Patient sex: M
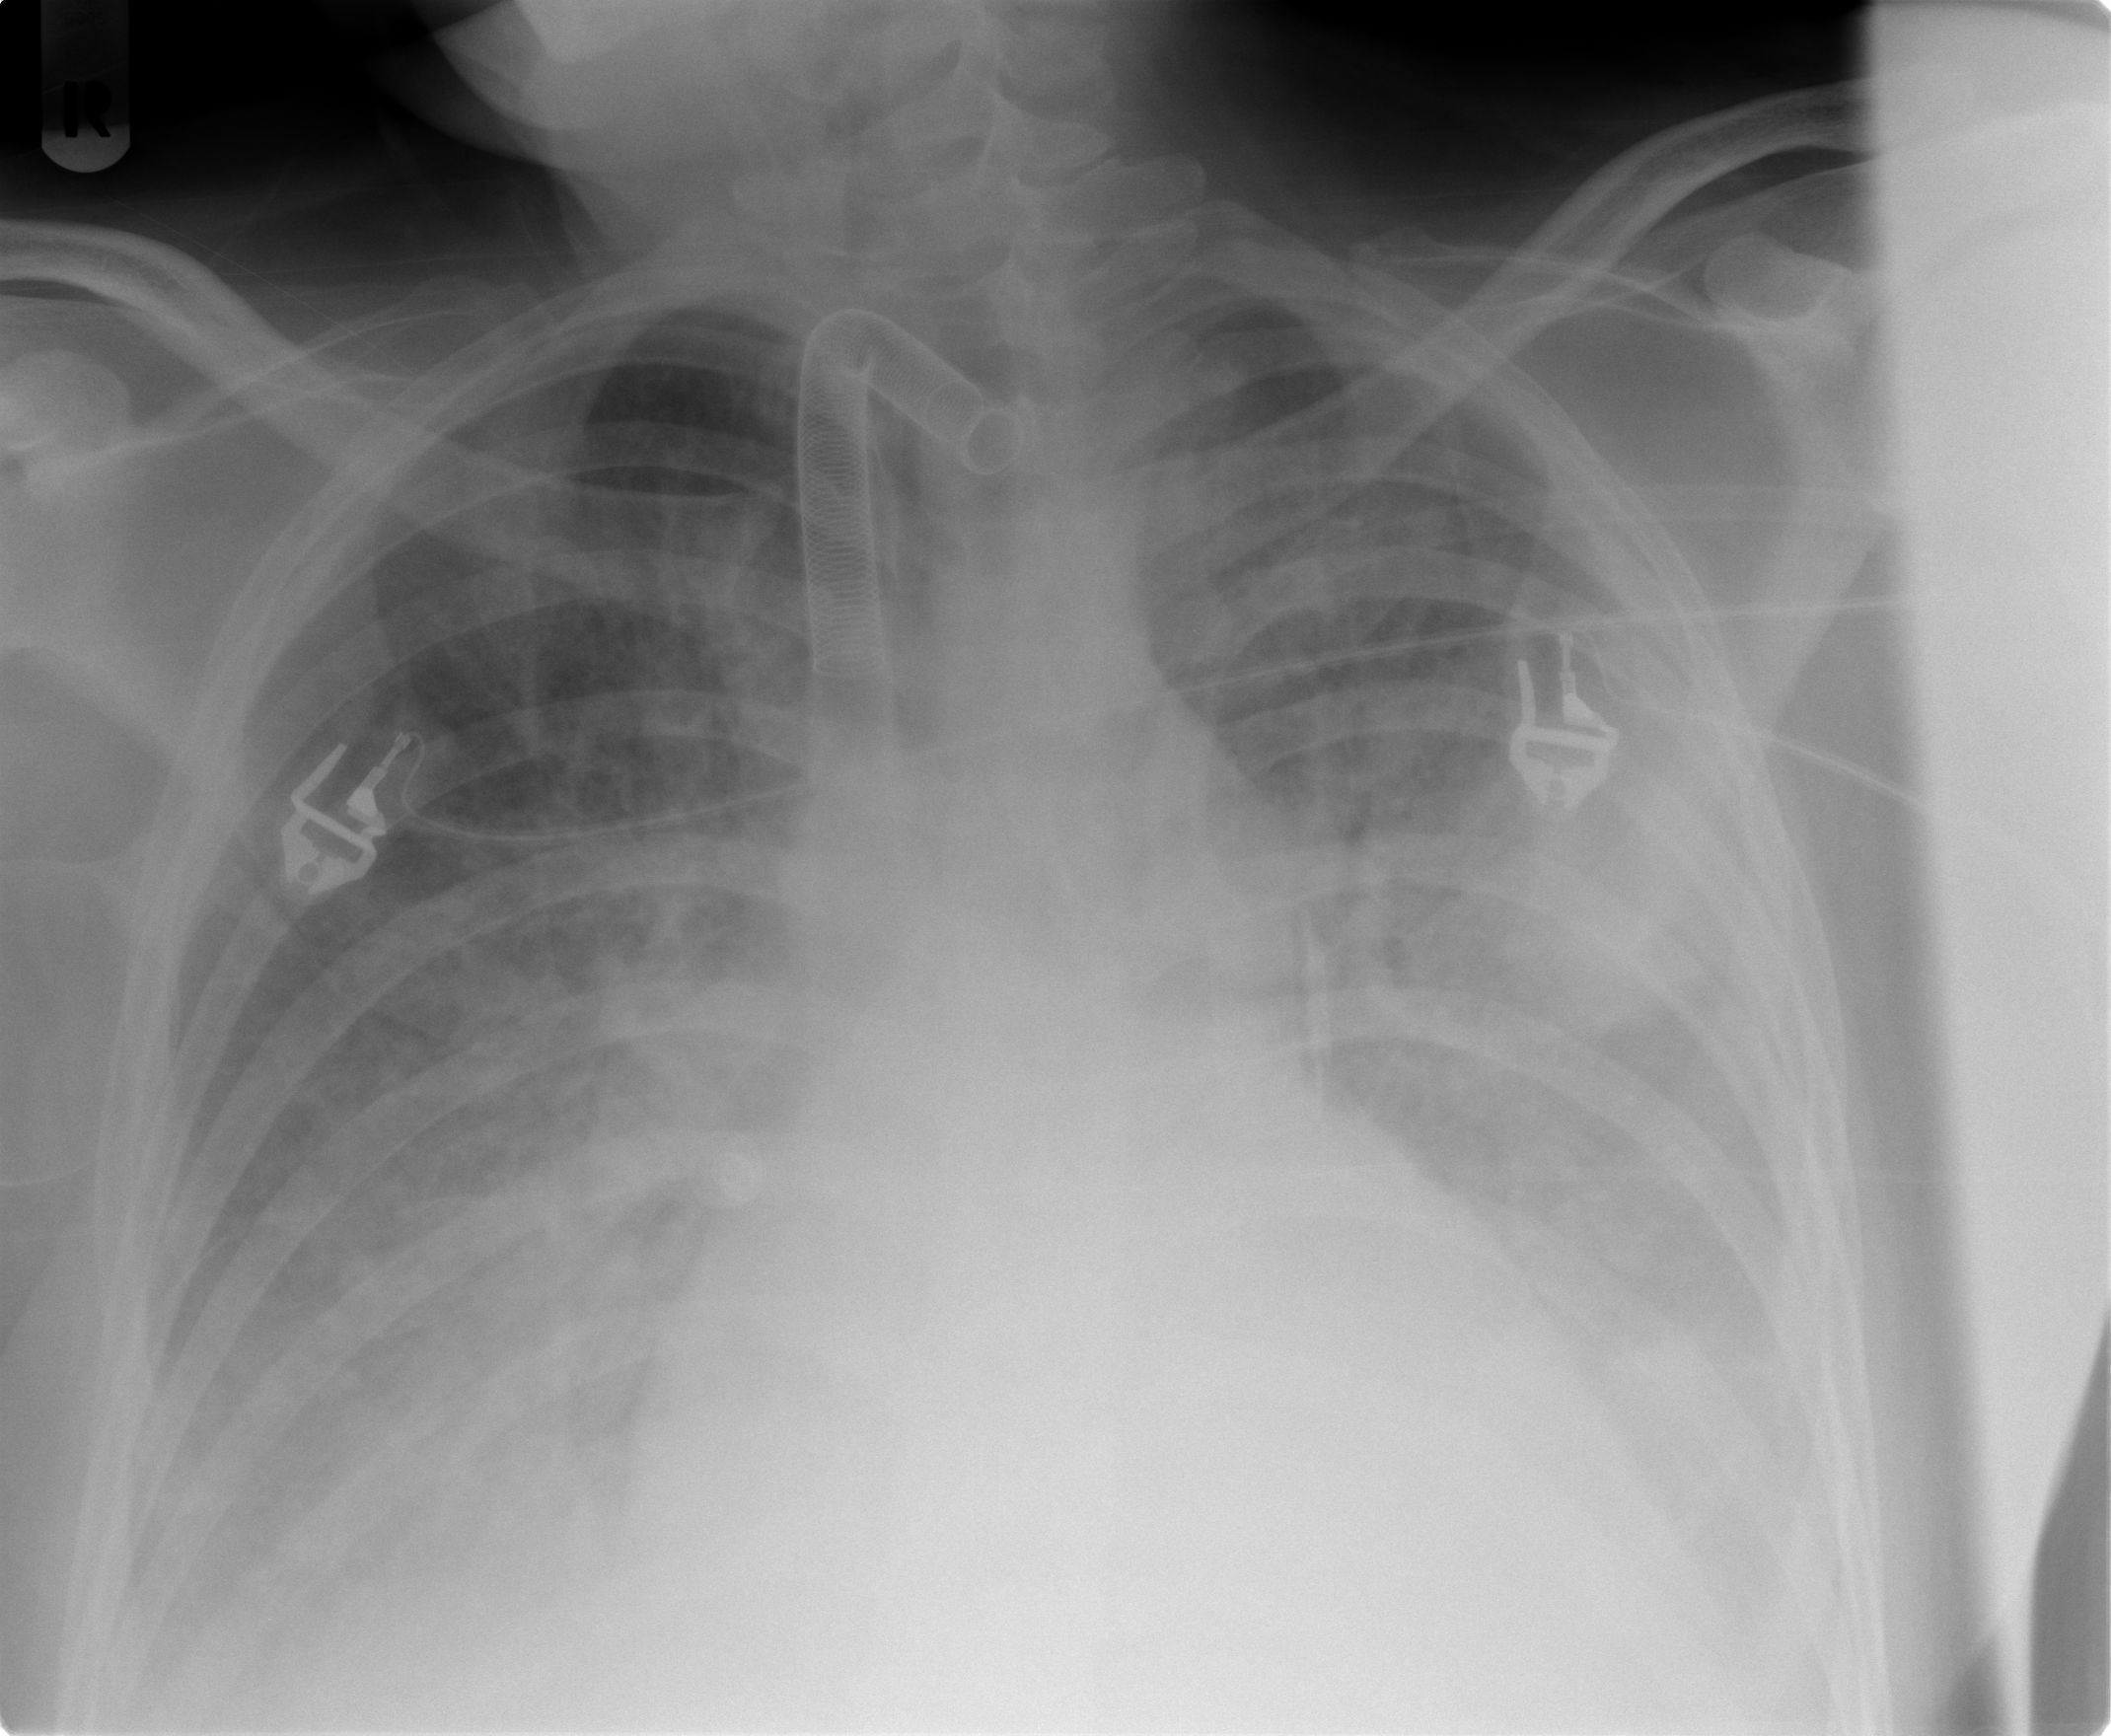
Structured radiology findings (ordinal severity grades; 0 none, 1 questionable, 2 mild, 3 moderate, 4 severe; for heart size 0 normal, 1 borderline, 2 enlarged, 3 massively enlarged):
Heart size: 2
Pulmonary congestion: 2
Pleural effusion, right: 3
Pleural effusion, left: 3
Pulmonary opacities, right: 3
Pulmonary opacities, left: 3
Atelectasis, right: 3
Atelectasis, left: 3